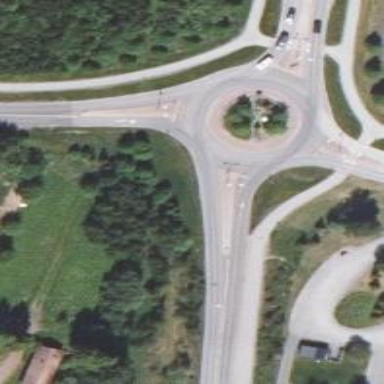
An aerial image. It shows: Roundabout at tertiary road junction.